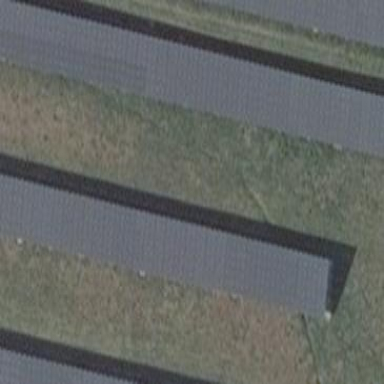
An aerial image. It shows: Solar power generator composed of solar photovoltaic panels.